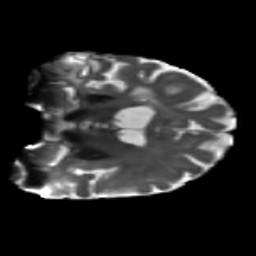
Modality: T2w
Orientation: coronal
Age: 68
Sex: female
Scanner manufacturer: siemens
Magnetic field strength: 3 T
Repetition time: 5.47 s
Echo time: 0.0854 s